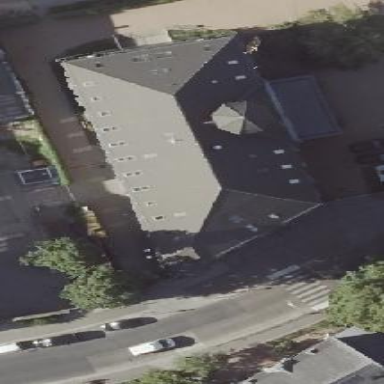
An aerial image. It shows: School building.